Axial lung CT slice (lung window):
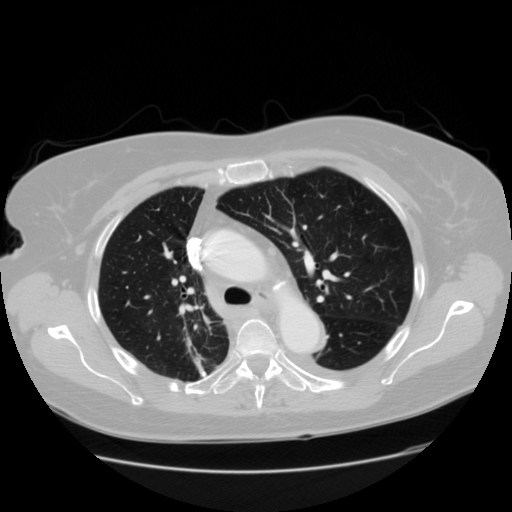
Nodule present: no